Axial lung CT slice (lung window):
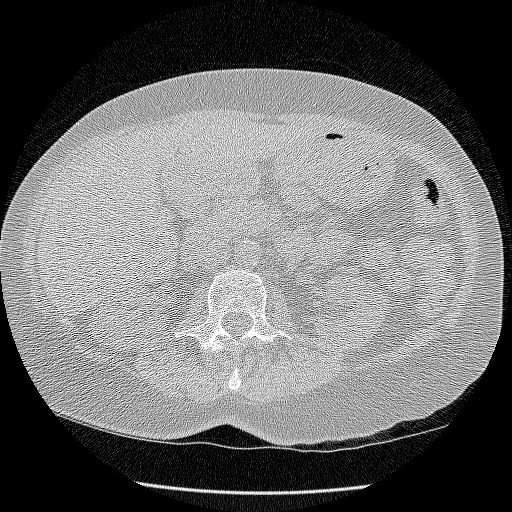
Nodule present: no